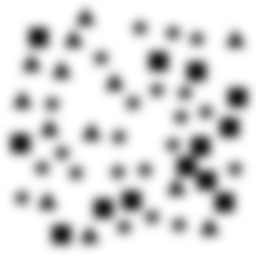
Squares: 13
Triangles: 13
Stars: 22
Total shapes: 48